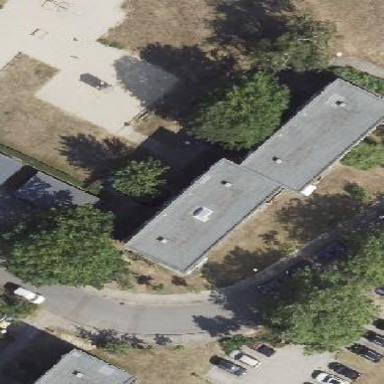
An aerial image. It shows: Building with flat roof made of tar paper.